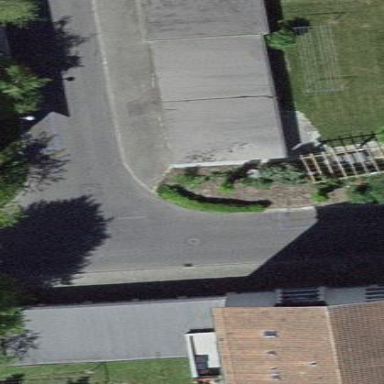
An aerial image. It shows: Flat roofed garages.